Question: I am writing the script to plot the following pic

The following code works fine and plot the same shape as above, without spheres.
'''
clear all
PS=zeros(100,100);
A=2.4;
B=3.4;
for i=1:100
for j=1:100
PS(i,j) = cos((.1*i)*A)*cos((.1*j)*B);
end
end
surfc(PS)
'''
My question is, How to plot these spheres?
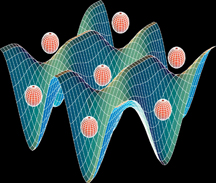
Answer: Plotting the atoms/spheres can be done quite easily once you have their coordinates on your lattice, that is you need to find (as mentioned in the Wikipedia article) the potential minima. I assume you can have that part figured out. If not I misunderstood your question sorry!
For the demo I'll use a smaller grid so fewer atoms and use 'scatter3' to draw the spheres. Then you can replace my approximate values with the exact minima.
Here is the whole code:
'''
clear
clc
close all
N = 30;
PS=zeros(N,N);
A=2.4;
B=3.4;
for i=1:N
for j=1:N
PS(i,j) = cos((.1*i)*A)*cos((.1*j)*B);
end
end
%// Approximate locations of the atoms. You can calculate this more
%// accurately of course.
xAtom = [1 10 10 19 28 28];
yAtom = [13 2 27 13 2 27];
%// Plot atoms at height of .6.
zAtom = repmat(.6,1,numel(xAtom));
surfc(PS)
hold on
%// Scatter plot. You can customize the parameters.
scatter3(xAtom,yAtom,zAtom,200,'k','filled')
rotate3d on
'''
And the output: